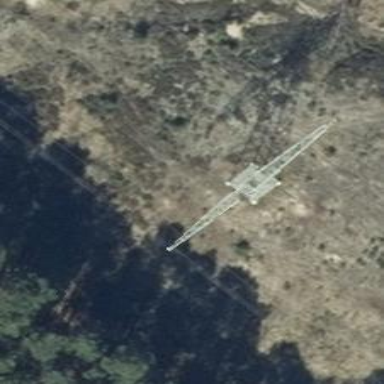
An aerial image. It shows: Power tower.